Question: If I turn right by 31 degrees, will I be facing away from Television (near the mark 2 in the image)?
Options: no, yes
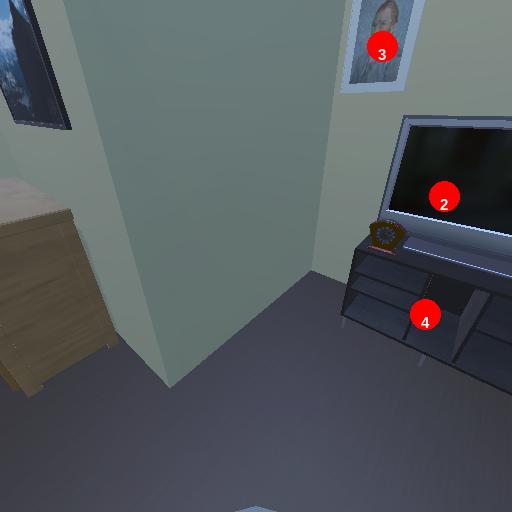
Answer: no